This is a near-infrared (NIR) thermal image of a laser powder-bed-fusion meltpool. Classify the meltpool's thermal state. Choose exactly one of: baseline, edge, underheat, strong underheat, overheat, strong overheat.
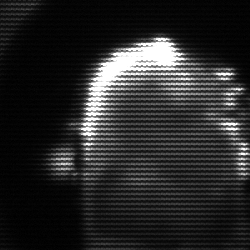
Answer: baseline